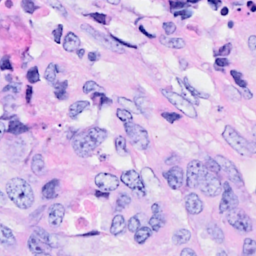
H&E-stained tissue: Breast